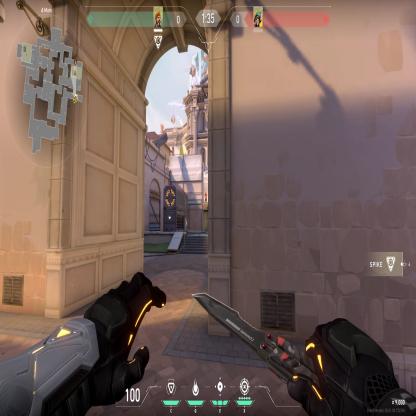
Label: enemy